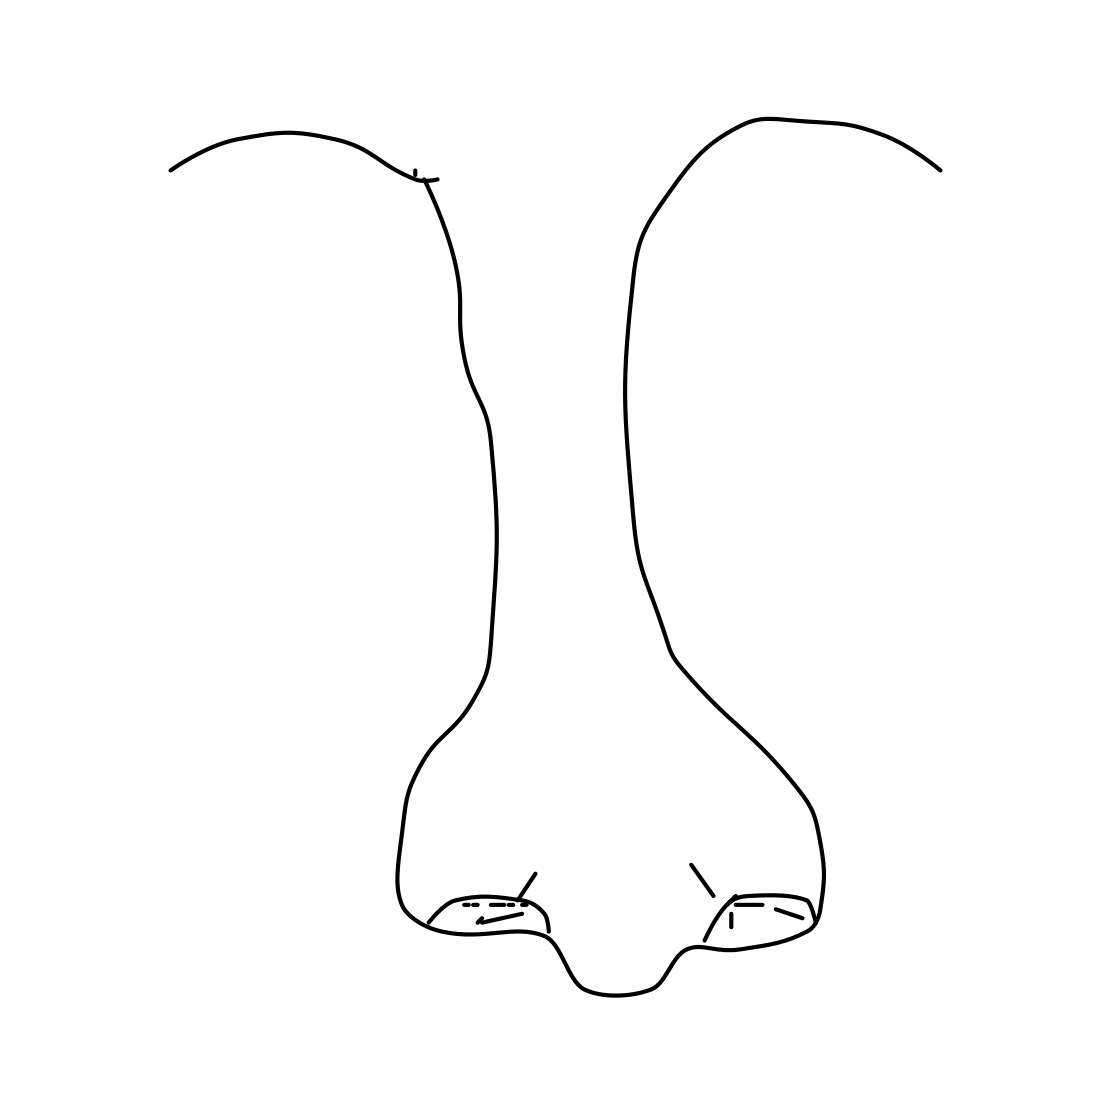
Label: nose